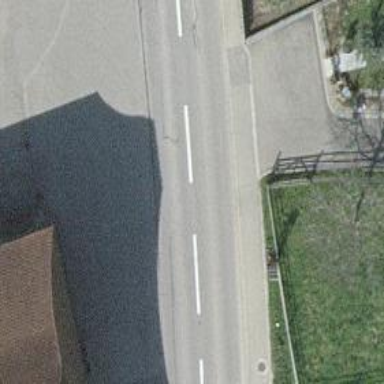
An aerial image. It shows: Bus stop with platform for public transport.